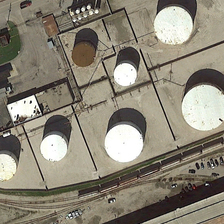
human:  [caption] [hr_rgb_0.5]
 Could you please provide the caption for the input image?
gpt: june white and a yellowish_brown cylindrical buildings .

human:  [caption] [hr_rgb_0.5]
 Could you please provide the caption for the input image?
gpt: six white storage tanks are near railways .

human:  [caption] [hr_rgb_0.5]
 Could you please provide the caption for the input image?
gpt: six white storage tanks are near railways .

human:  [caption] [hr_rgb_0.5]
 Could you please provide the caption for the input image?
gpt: there are only a few grass on the northwest land .

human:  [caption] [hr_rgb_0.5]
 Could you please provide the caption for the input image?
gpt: there are only a few grass on the northwest land .